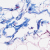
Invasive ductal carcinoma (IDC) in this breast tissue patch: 0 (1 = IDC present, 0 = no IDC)